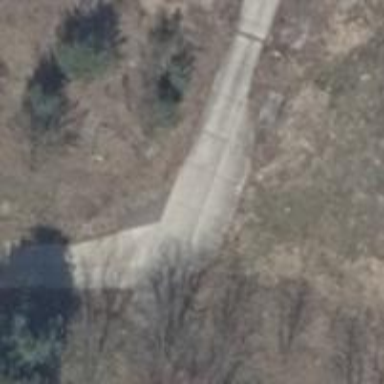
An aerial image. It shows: Driveway leading to service road.